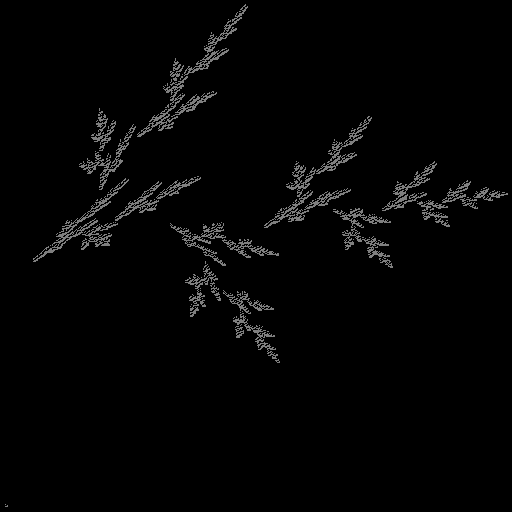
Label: bud